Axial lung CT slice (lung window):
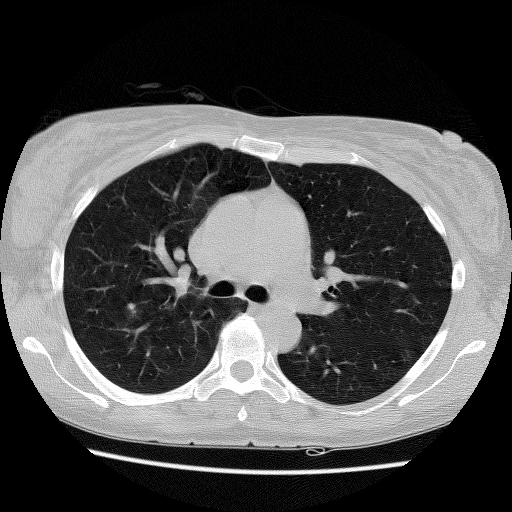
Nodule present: yes
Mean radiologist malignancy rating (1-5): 4